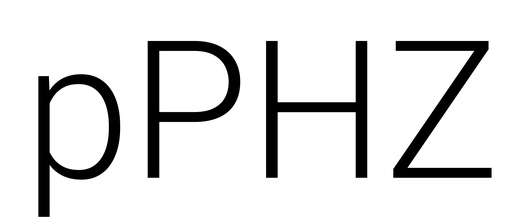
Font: Roboto_Light